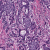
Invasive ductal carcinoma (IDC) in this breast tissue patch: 1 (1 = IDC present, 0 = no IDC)